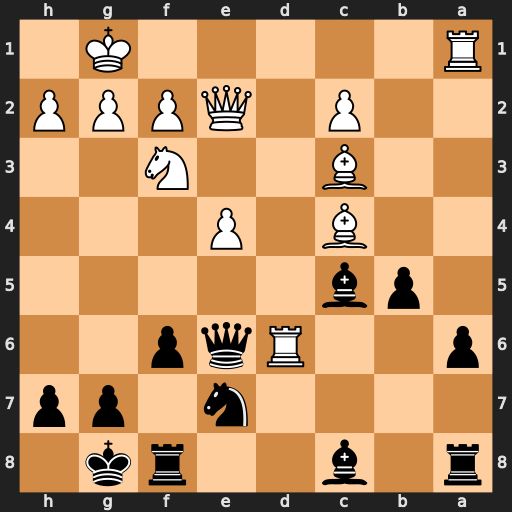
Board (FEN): r1b2rk1/4n1pp/p2Rqp2/1pb5/2B1P3/2B2N2/2P1QPPP/R5K1
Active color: b
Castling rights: -
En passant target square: -
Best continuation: Qxc4 Qxc4+ bxc4